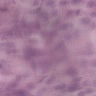
Metastatic tissue present: yes